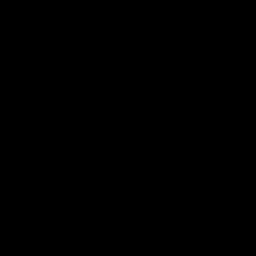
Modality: T2w
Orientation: sagittal
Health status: healthy
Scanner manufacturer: siemens
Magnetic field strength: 3 T
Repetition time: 10 s
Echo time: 0.092 s